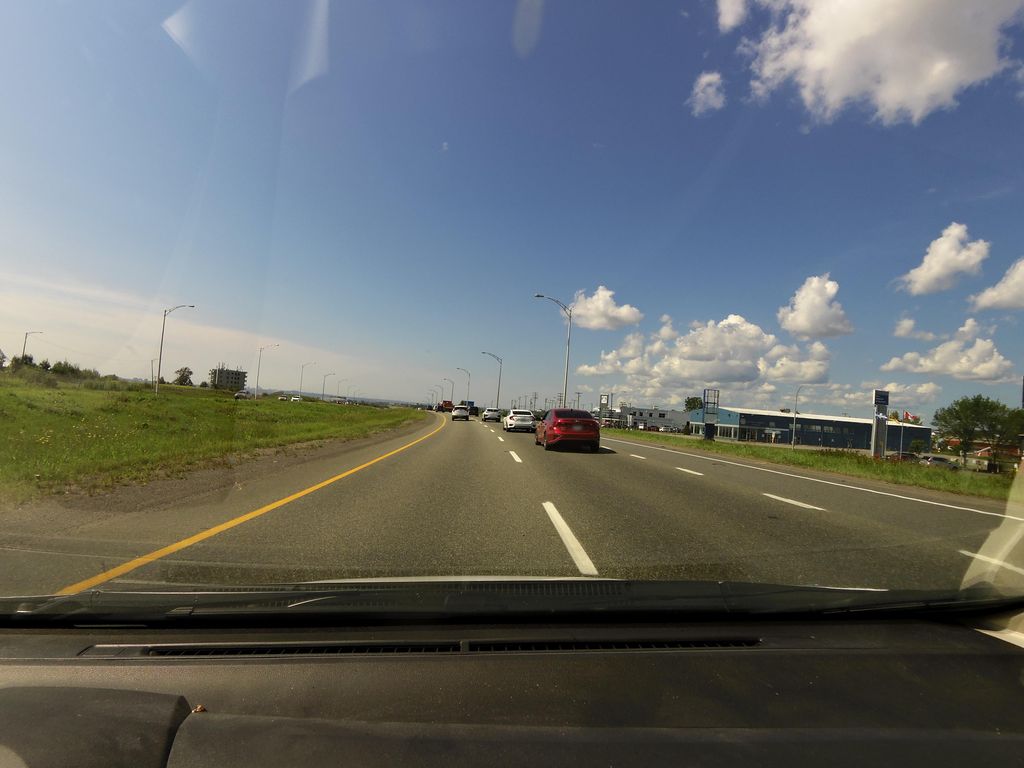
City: quebec_city